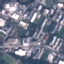
Label: Industrial